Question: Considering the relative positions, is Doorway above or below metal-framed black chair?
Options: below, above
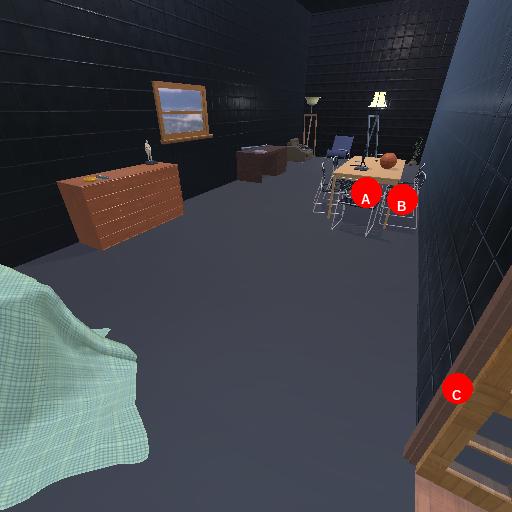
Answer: below